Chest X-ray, PA view. Patient: 56 years old, sex M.
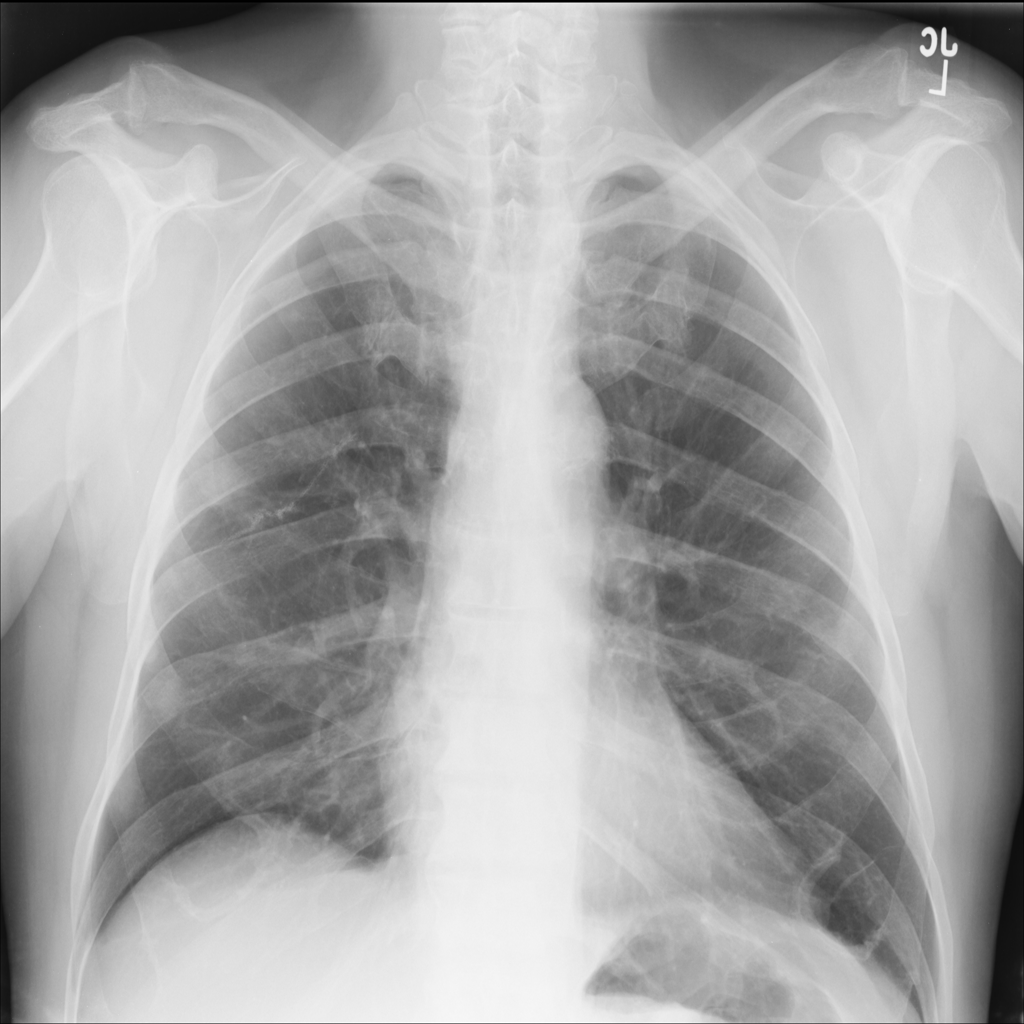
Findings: No Finding